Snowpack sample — Loveland Pass, Silver Plume, Colorado, USA (2/11/26, 12:00 PM MST)
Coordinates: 39.663, -105.886
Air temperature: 35 °F
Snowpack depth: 82 cm
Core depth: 10 cm
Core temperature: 15.8 °F
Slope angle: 13°, slope face: 12°
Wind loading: high
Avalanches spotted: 1
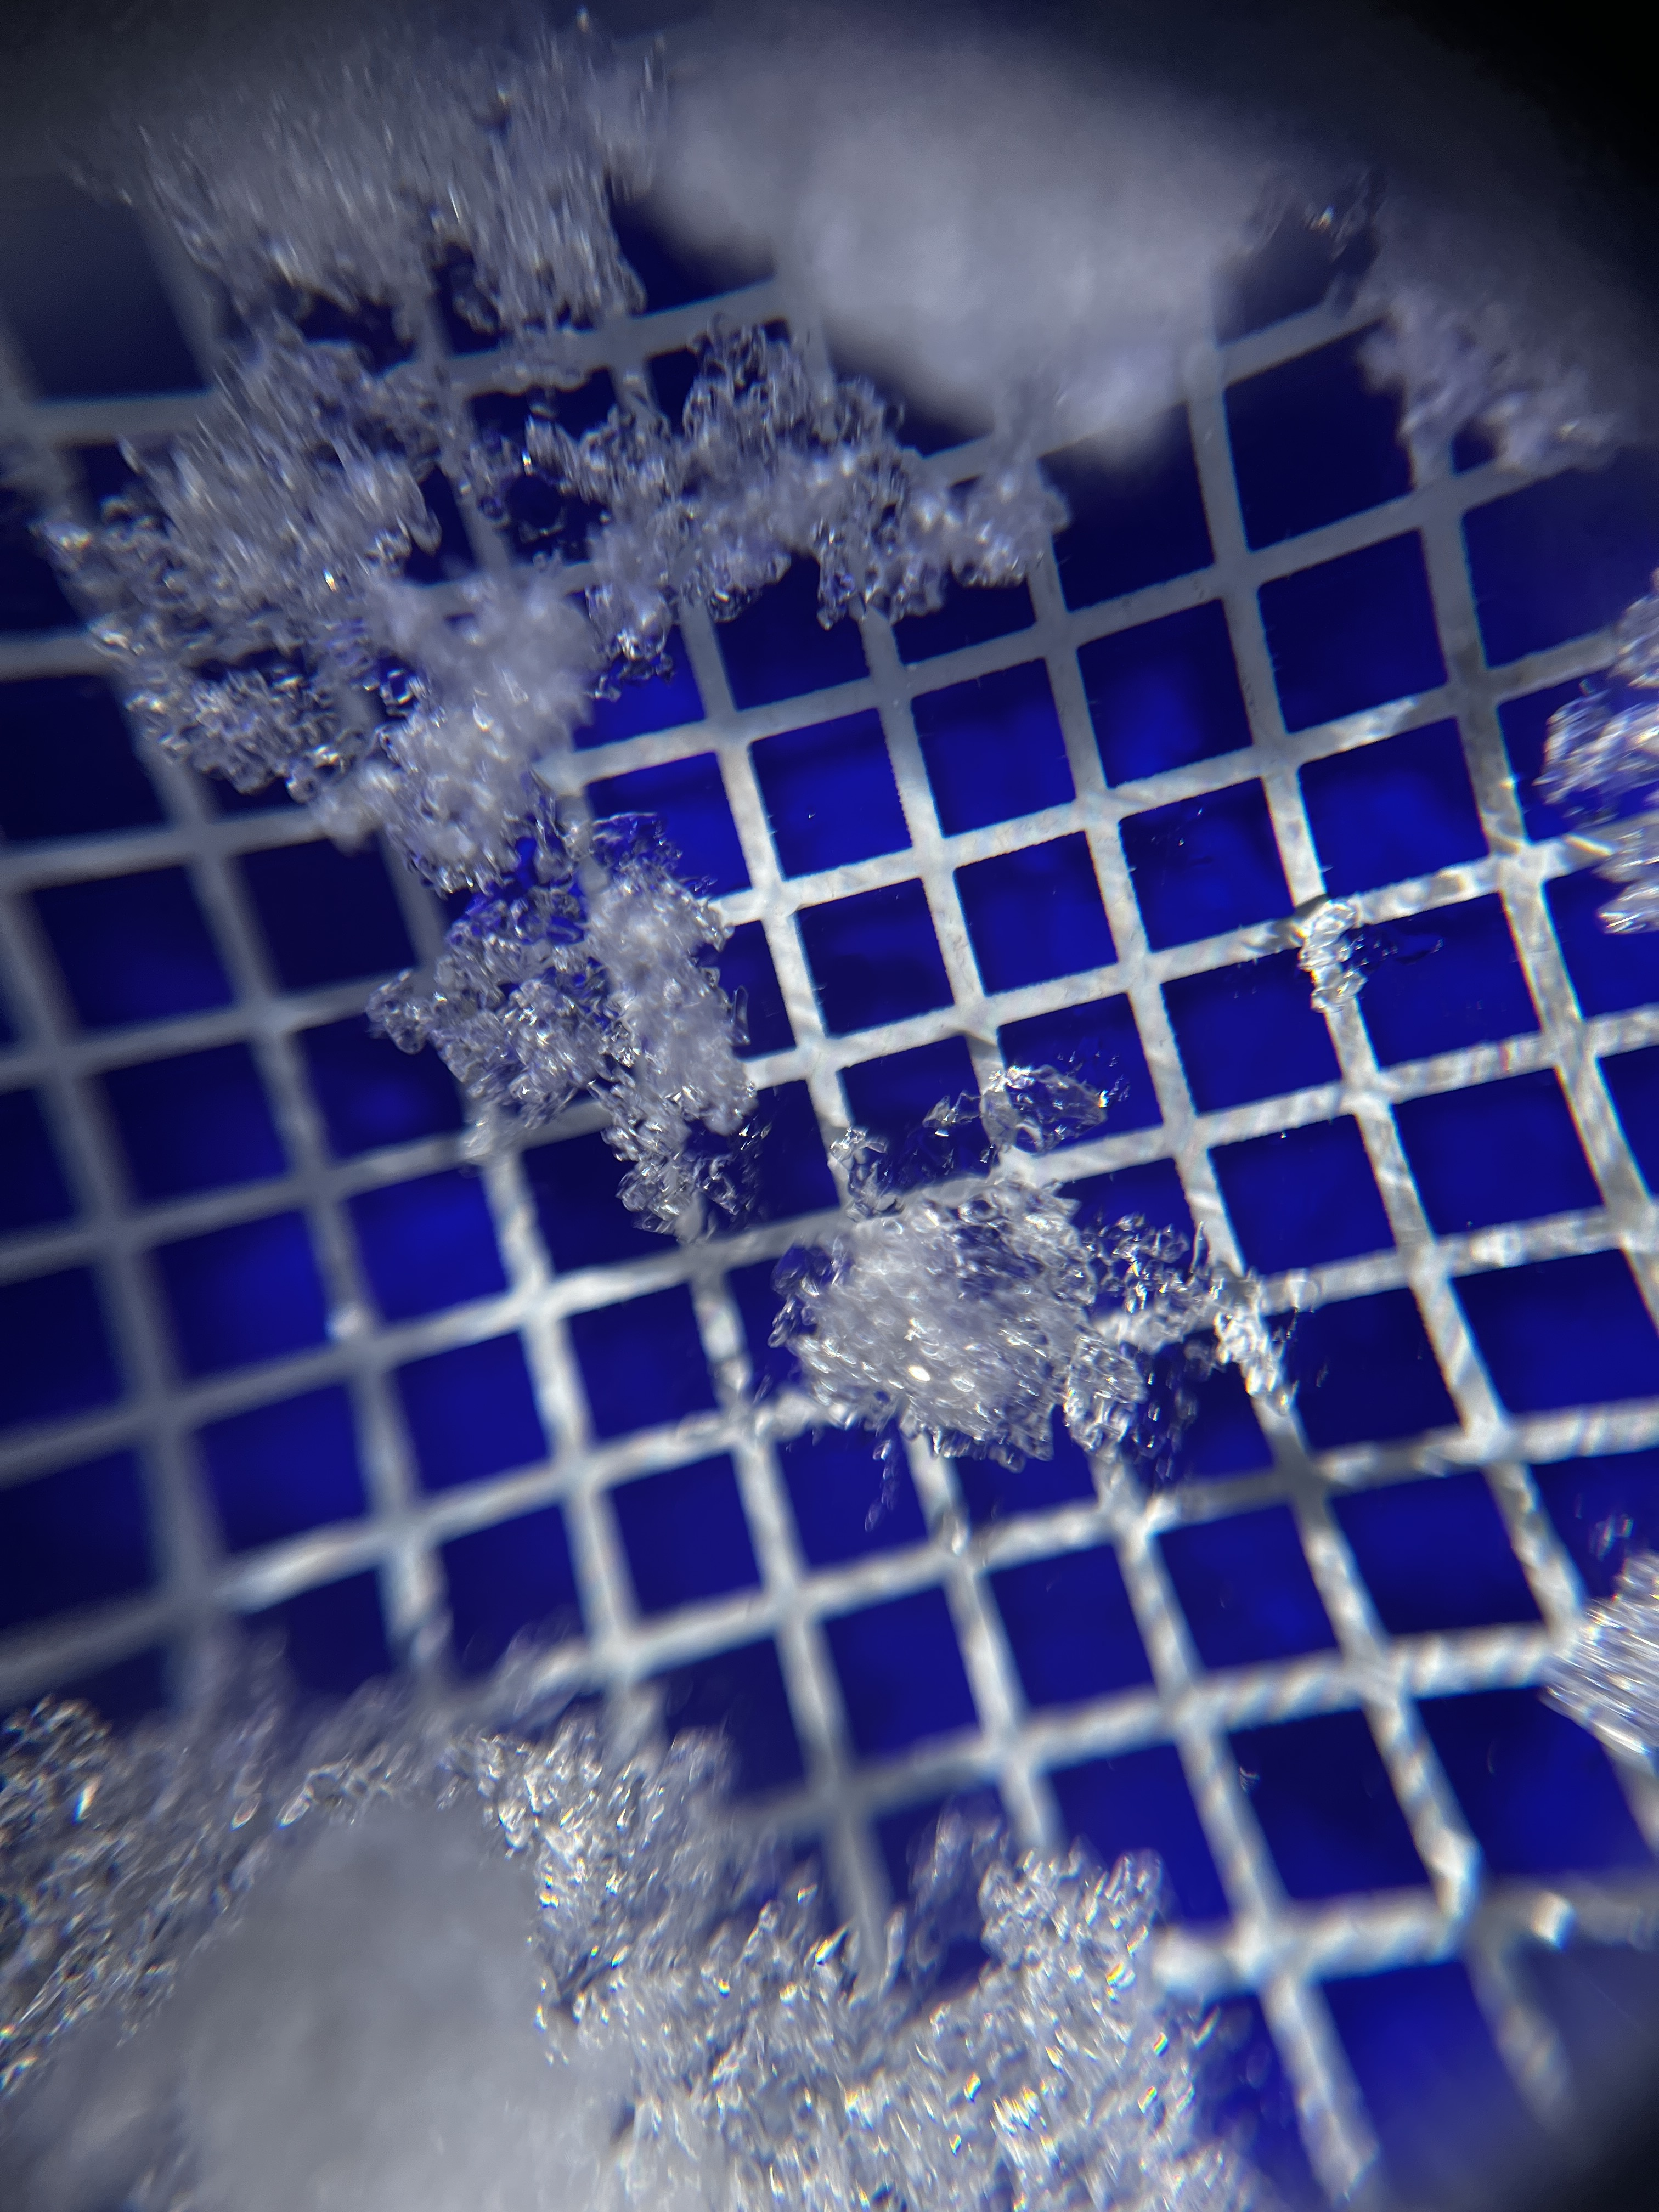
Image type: magnified_profile
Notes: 1 small avalanche spotted on the north side of the bowl, lots of wind loading